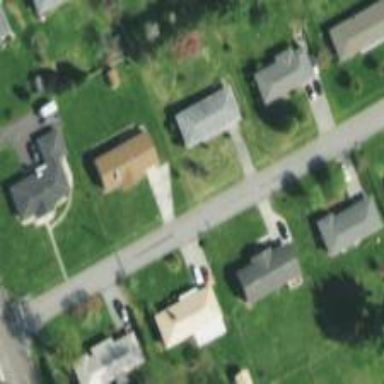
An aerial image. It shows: Neighborhood.